Question: I'm trying to hide toolbar in webview.
This is my source code:
'''
@RequiresApi(api = Build.VERSION_CODES.KITKAT)
@Override
protected void onCreate(Bundle savedInstanceState) {
super.onCreate(savedInstanceState);
CookieSyncManager.createInstance(getApplicationContext());
CookieSyncManager.getInstance().startSync();
setContentView(R.layout.activity_affiliate_view);
Toolbar toolbar = findViewById(R.id.toolbar);
toolbarTextView = findViewById(R.id.toolbarTextView);
setSupportActionBar(toolbar);
getSupportActionBar().setDisplayHomeAsUpEnabled(false);
getSupportActionBar().setDisplayShowHomeEnabled(false);
getSupportActionBar().setDisplayShowTitleEnabled(false);
toolbarTextView.setText("Product Details");
progressBar = findViewById(R.id.progressbar);
progressBar.setVisibility(View.VISIBLE); // To show the ProgressBar
getWindow().setFlags(WindowManager.LayoutParams.FLAG_FULLSCREEN,
WindowManager.LayoutParams.FLAG_FULLSCREEN);
}
'''
this is image:

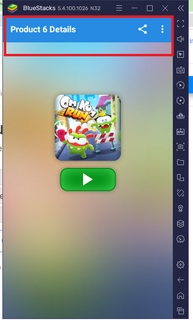
Answer: You can create a new style without toolbar in themes.xml file and apply it to a specific activity from manifest
themes.xml
'''
<style name="CustomStyle" parent="Theme.MaterialComponents.Light.NoActionBar">
<item name="colorPrimary">@color/purple_500</item>
<item name="colorPrimaryVariant">@color/purple_700</item>
</style>
'''
AndroidManifest.xml
'''
<activity
android:name=".AffiliateViewActivity"
android:exported="false"
android:theme="@style/CustomStyle"/>
'''